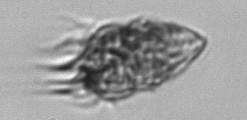
Label: Strombidium_morphotype1